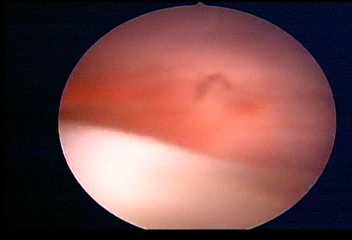
Modality: WLC
Class: Normal mucosa
Bladder cancer association: No